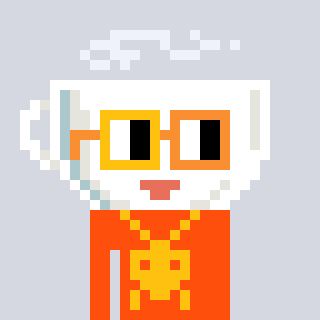
a pixel art character with square yellow and orange glasses, a mug-shaped head and a orange-colored body on a cool background